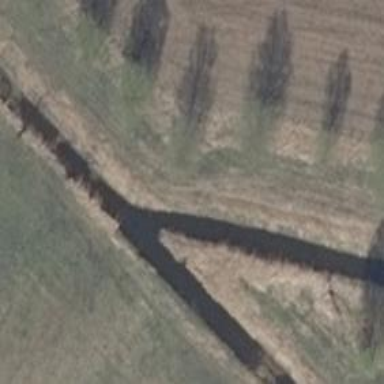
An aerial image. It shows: Row of trees in natural setting.